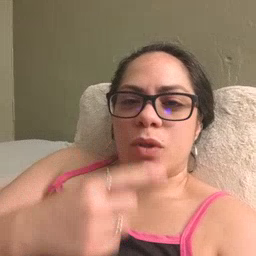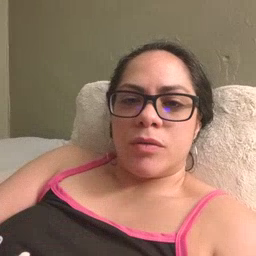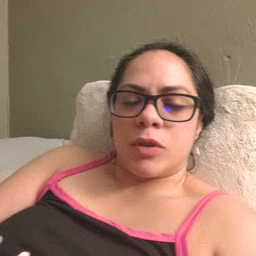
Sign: mouth